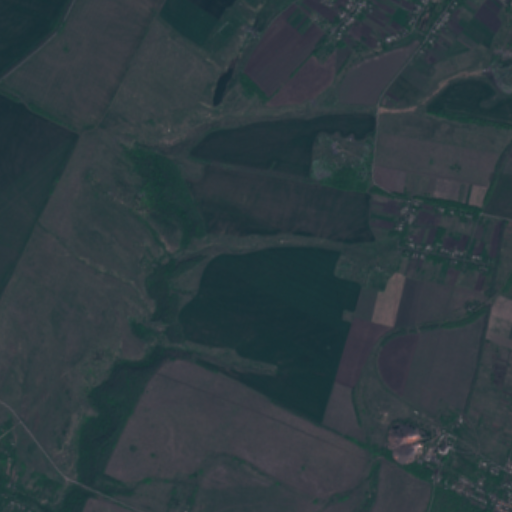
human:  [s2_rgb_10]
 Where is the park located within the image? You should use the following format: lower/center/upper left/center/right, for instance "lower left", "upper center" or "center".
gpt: The park is located in the upper center of the image.
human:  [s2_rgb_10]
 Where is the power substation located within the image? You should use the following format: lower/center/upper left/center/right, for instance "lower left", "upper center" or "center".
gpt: The power substation is located in the lower left of the image.
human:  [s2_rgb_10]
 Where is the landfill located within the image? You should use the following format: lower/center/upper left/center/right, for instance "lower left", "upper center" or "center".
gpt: There is no landfill in the image.